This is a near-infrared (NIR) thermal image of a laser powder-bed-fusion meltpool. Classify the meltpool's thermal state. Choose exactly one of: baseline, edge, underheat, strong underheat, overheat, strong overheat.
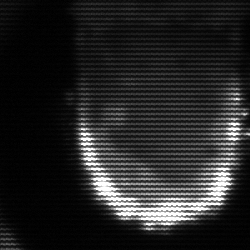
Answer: baseline